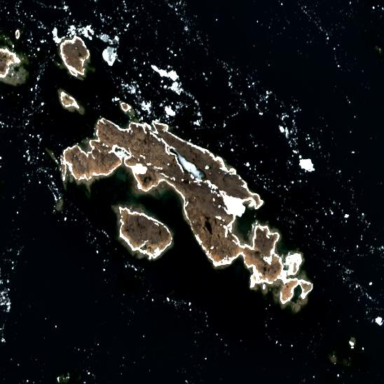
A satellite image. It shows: Island with natural coastline.